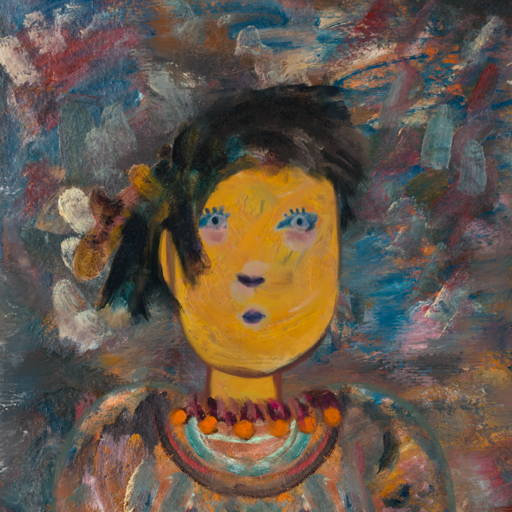
Background: Boggyland, Head And Neck Front: After_Raid, Face Front: Hill_Girl, Bust: Boggyland, Hair Front: Pipe, Head Accessory: Blank, Second Necklace: Blank, Necklace: Doll, Baby: Blank